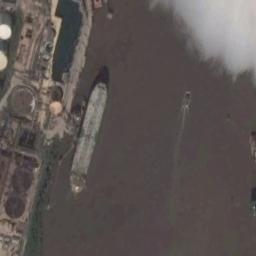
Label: ship